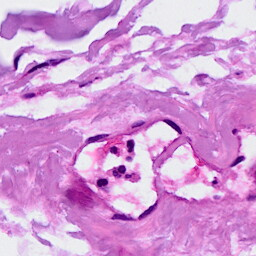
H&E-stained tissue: Breast